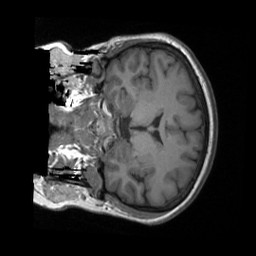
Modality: T1w
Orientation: coronal
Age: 53
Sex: female
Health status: ill
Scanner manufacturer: siemens
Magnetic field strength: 3 T
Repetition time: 1.9 s
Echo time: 0.00247 s